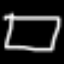
Label: square